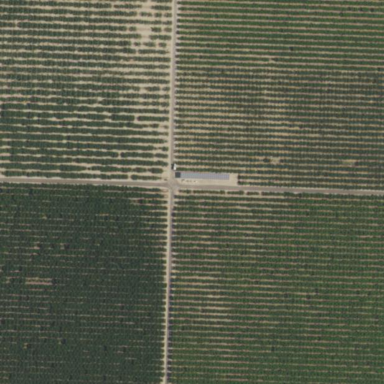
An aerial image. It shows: Vineyard.